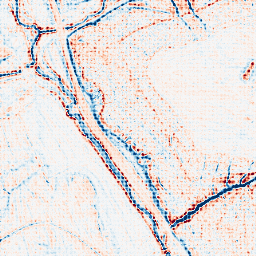
Category: edge_preserving
Decomposition family: anisotropic_diffusion
Decomposition parameters: iterations: 10
kappa: 10
gamma: 0.15
Upsampling method: sinc_blackman
Upsampling parameters: scale: 4
kernel_size: 4
Upsampling scale: 4